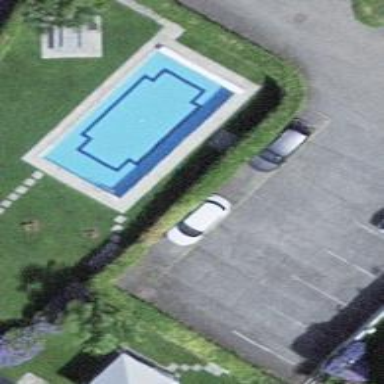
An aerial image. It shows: Swimming pool located in leisure land.